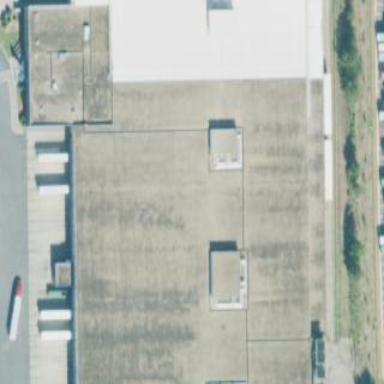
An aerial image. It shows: Warehouse.